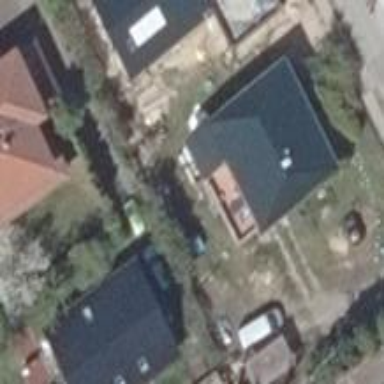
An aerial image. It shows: Detached building.